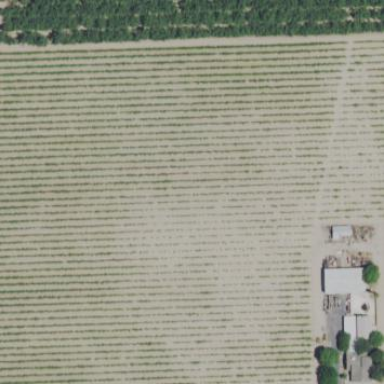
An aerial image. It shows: Vineyard growing grapes.